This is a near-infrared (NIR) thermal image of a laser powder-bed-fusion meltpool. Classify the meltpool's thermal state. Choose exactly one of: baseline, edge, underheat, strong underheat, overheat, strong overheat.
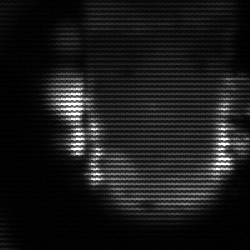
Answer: baseline